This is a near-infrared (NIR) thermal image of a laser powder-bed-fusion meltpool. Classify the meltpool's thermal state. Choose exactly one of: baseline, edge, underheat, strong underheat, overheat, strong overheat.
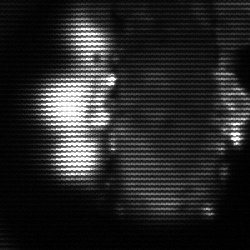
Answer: strong underheat